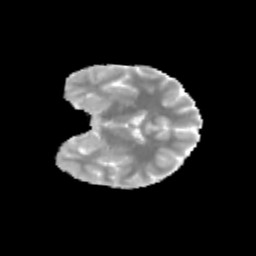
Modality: MD
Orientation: coronal
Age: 14
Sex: female
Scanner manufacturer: siemens
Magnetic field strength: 3 T
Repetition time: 3.8 s
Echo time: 0.07 s